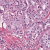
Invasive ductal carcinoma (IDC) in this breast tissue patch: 1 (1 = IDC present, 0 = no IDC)